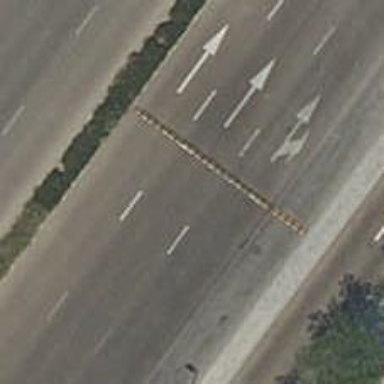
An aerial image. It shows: Bump for traffic calming.